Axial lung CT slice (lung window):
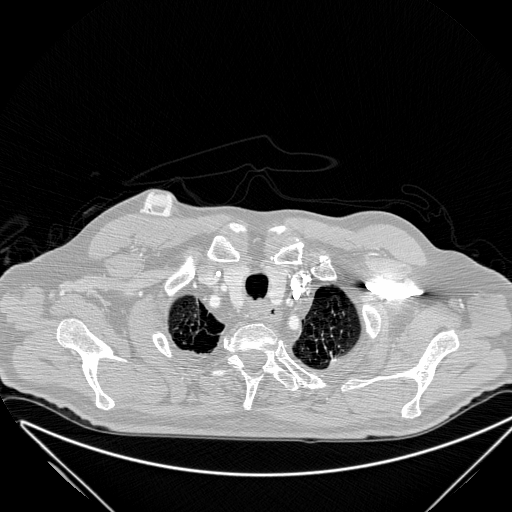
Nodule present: no